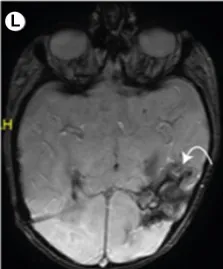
Intracranial blood products are more clumped (curved arrow).
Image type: radiology (mri)